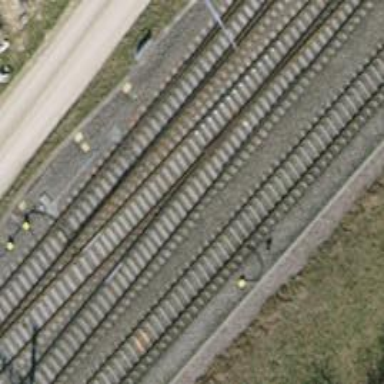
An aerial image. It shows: Railway signal.